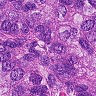
Metastatic tissue present: yes